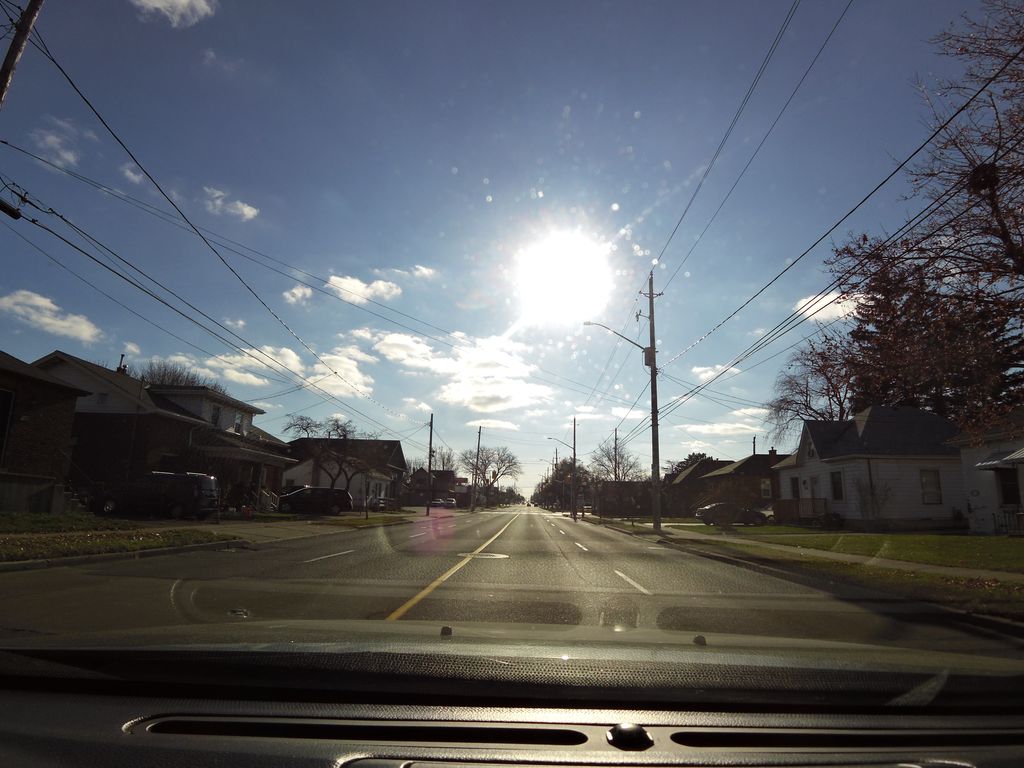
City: hamilton